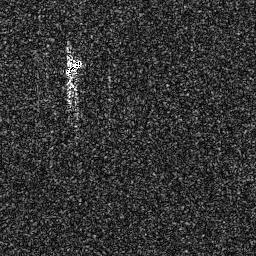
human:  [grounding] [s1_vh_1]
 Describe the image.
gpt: In the satellite image, there is  <ref>1 small ship </ref> <box>[[24, 21, 32, 29, 0]]</box> located at top left.